A bearing vibration time series has been folded into this square grayscale image, one row per segment of consecutive samples. Based on the visible evidence, which condition applies: normal, inner_race, outer_race, ball?
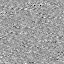
Answer: inner_race